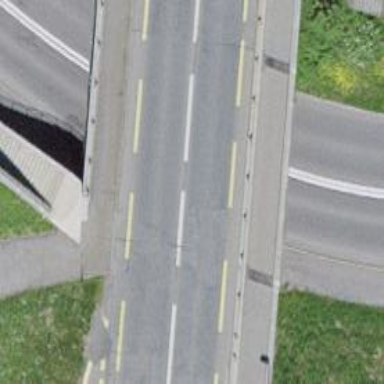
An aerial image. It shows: Primary highway bridge with asphalt surface. It also has cycle lane on both sides.